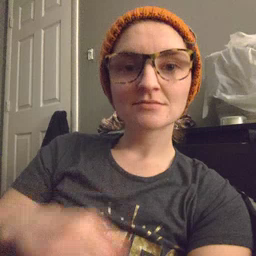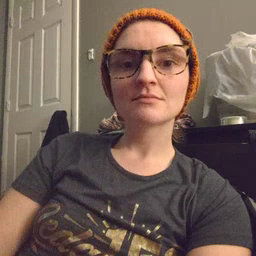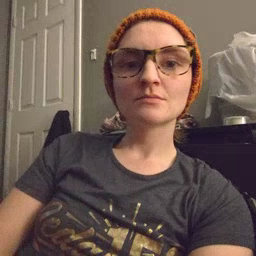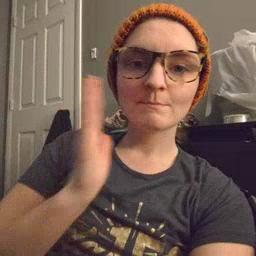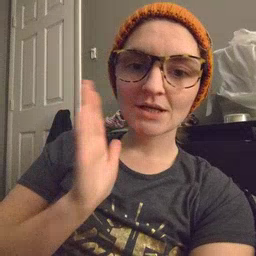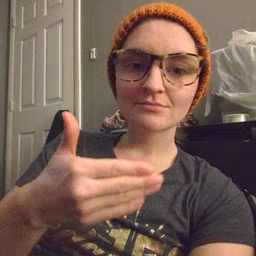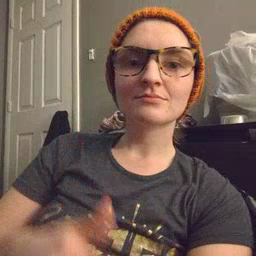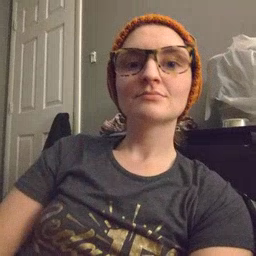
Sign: bedroom